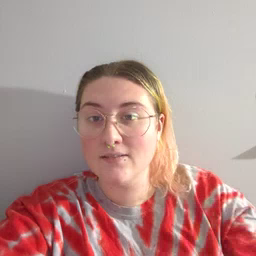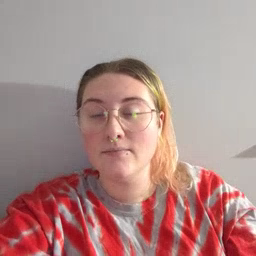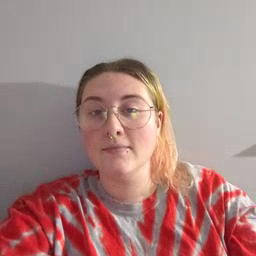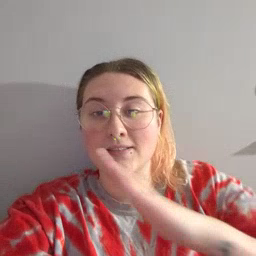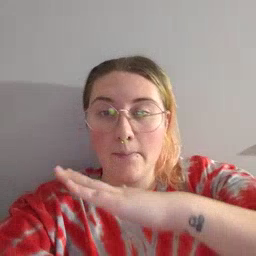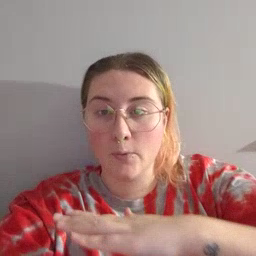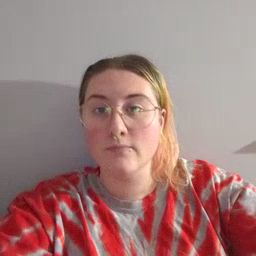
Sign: table